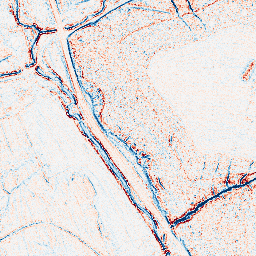
Category: edge_preserving
Decomposition family: anisotropic_diffusion
Decomposition parameters: iterations: 5
kappa: 30
gamma: 0.05
Upsampling method: cubic_mitchell
Upsampling parameters: scale: 8
Upsampling scale: 8